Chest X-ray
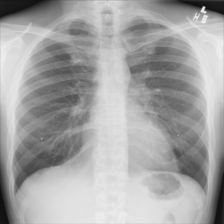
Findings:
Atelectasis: negative
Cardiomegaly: negative
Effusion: negative
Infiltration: negative
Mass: negative
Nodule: negative
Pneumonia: negative
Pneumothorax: negative
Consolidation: negative
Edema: negative
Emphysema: negative
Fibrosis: negative
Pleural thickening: negative
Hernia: negative